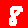
Digit: 8